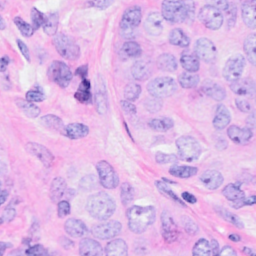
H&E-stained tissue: Breast